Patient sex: F
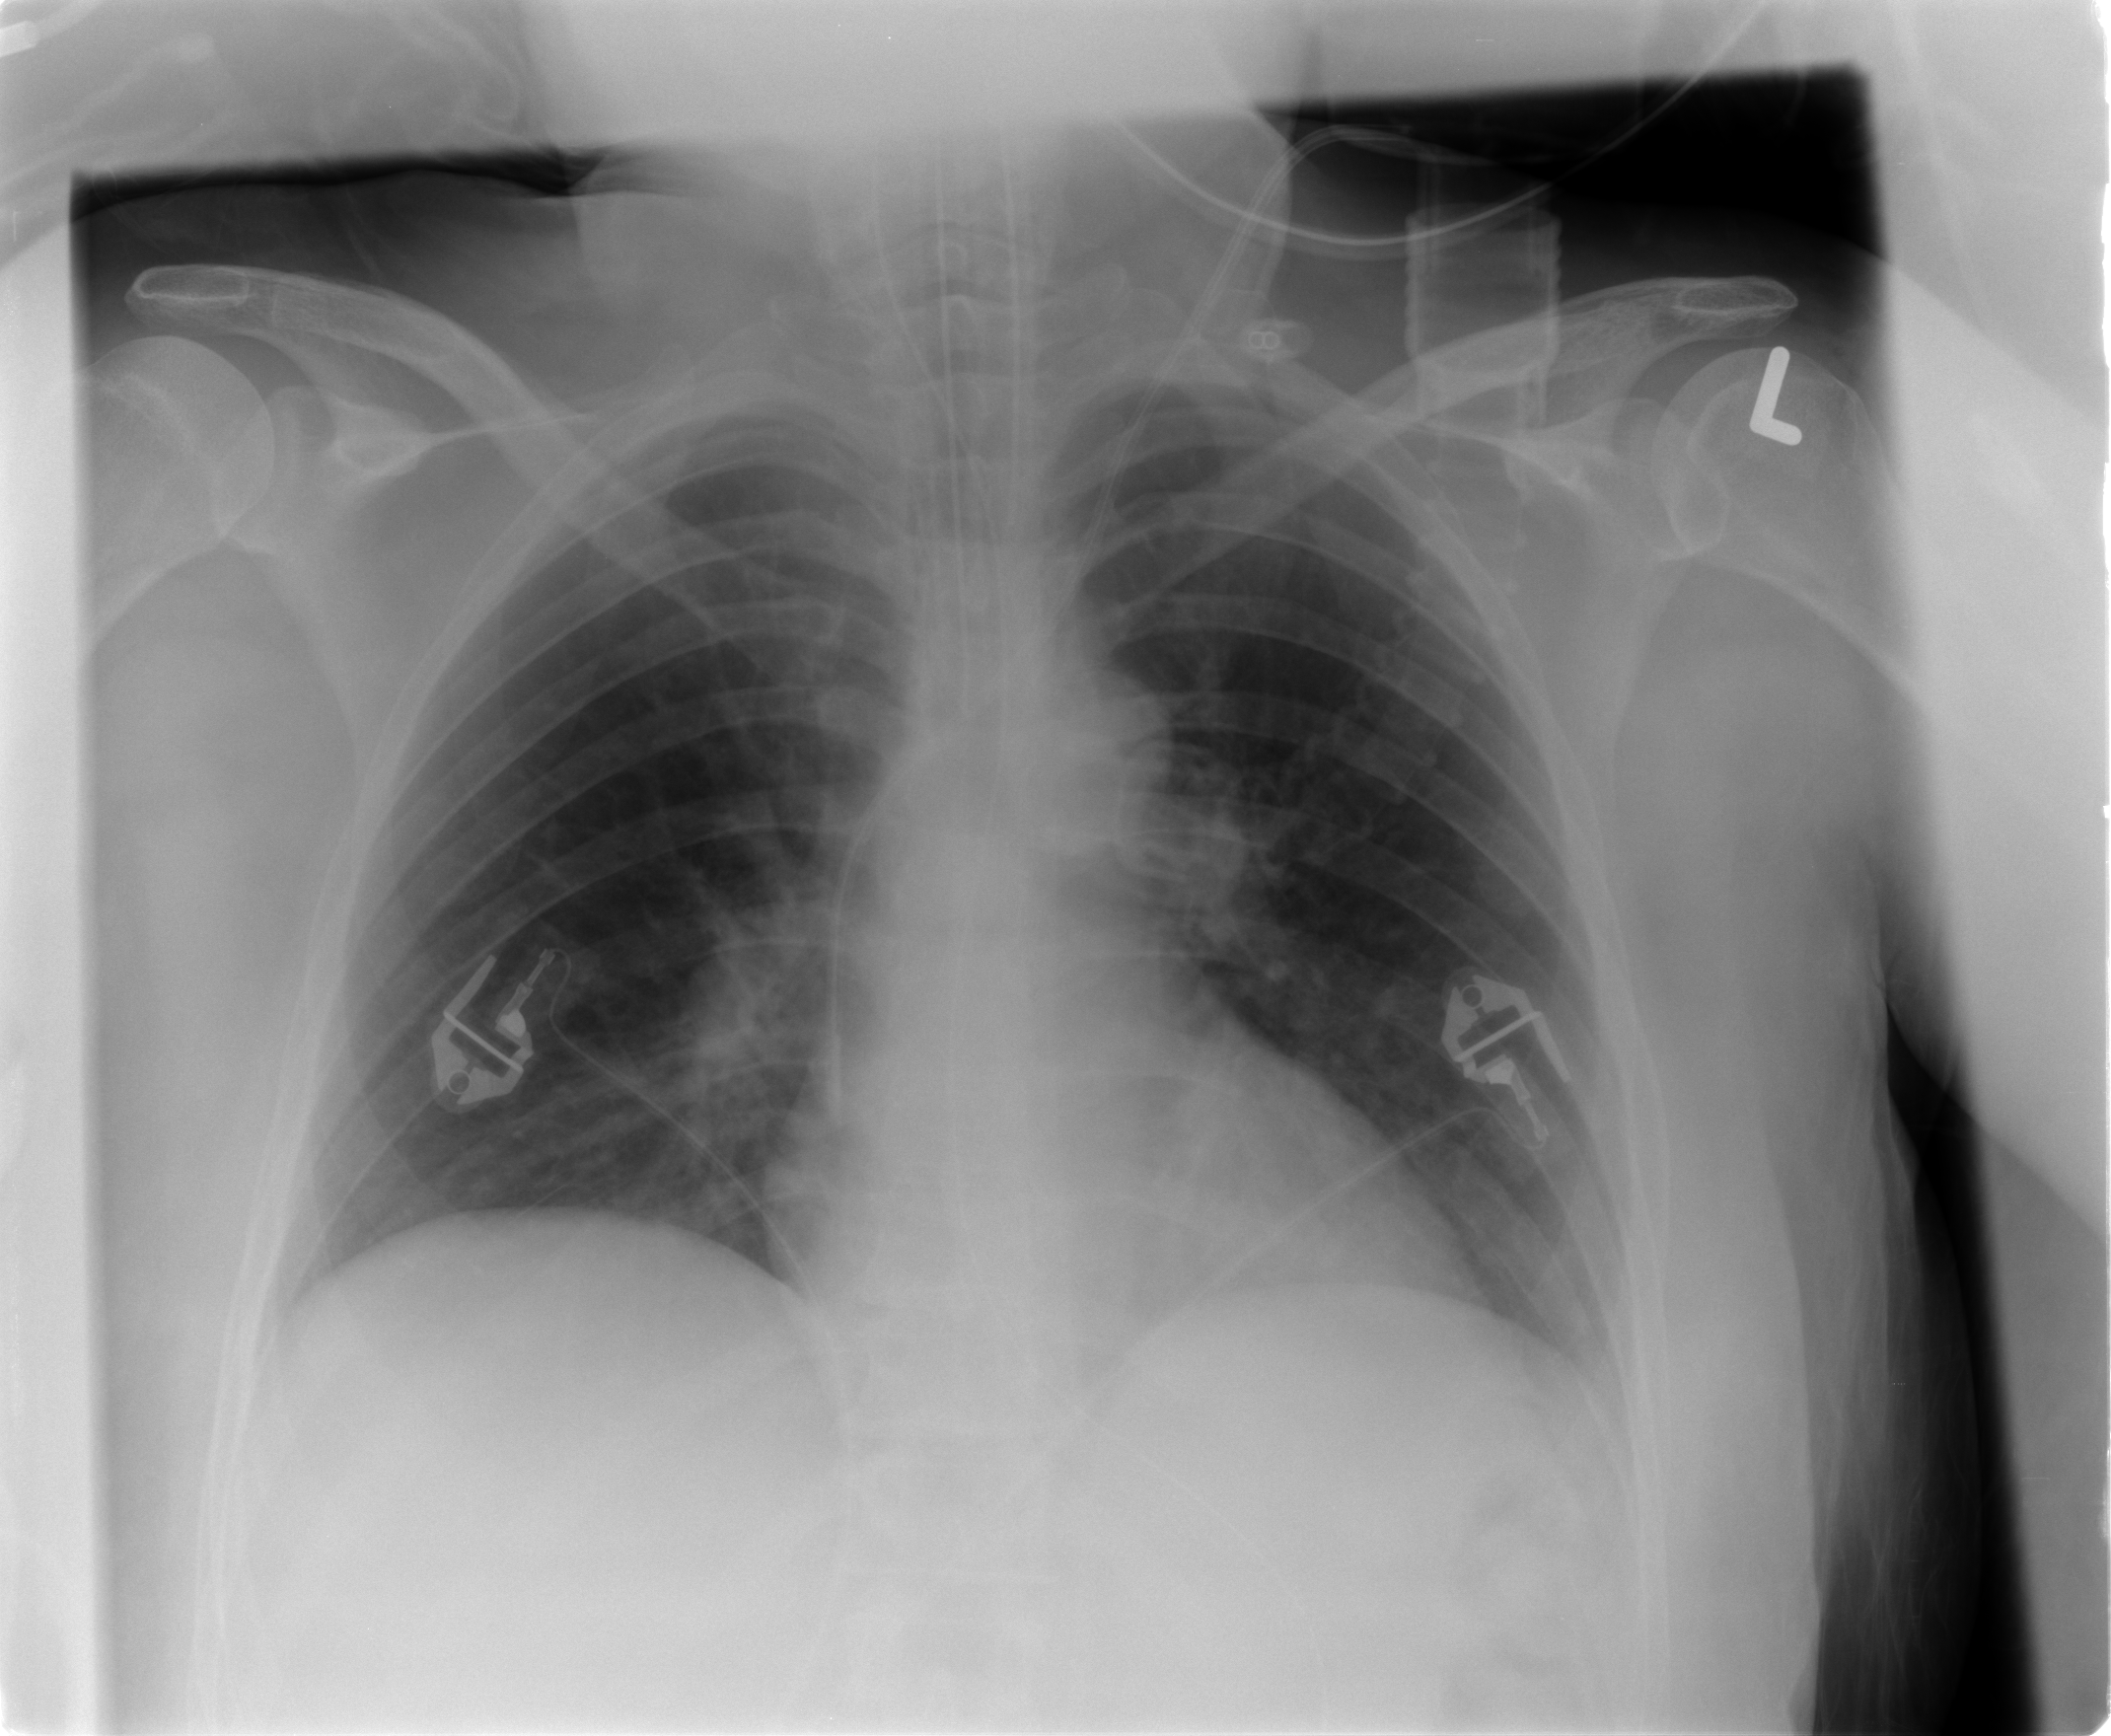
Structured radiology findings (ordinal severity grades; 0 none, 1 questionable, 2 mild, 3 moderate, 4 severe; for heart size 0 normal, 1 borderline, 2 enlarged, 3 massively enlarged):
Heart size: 0
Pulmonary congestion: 0
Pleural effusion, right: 0
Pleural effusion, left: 0
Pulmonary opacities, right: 0
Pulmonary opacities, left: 0
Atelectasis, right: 1
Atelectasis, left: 1